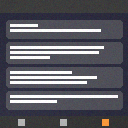
Screen state: on